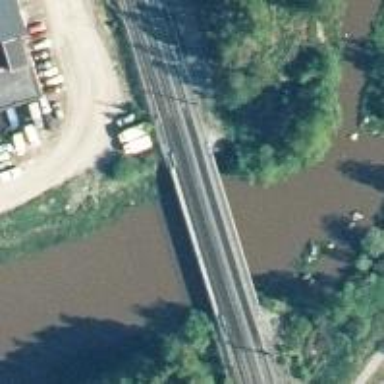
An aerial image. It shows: Bridge with continuous railway tracks that are electrified through contact line.